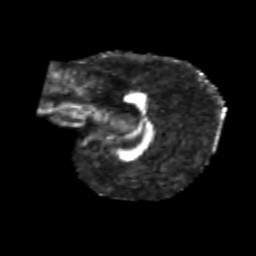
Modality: FA
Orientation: sagittal
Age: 6
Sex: male
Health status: healthy